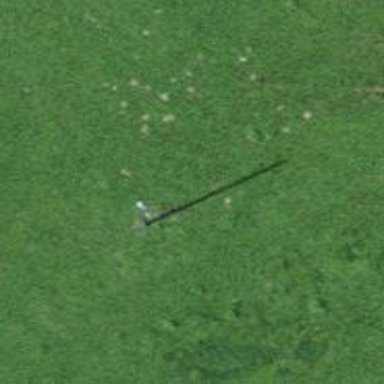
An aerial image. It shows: Power pole.